Question: I was following the rails tutorial on creating blog. Besides Articles, I decided to create and Category. However, I'm keep getting error
'''
undefined method 'categories_path' for #<#<Class:0x3a26d50>:0x37f99f8>
'''
and I don't get how this is a wrong variable "@category", when it is the one I was using all the time.
Rake routes:

Here is the rest of the code:
'''
class CategoryController < ApplicationController
def index
@category = Category.all
end
def new
@category = Category.new
end
def edit
@category = Category.find(params[:id])
end
def show
@category = Category.find(params[:id])
end
def create
@category = Category.new(category_params)
if @category.save
redirect_to @category
else
render 'new'
end
end
def update
@category = Category.find(params[:id])
if @category.update(category_params)
redirect_to @category
else
render 'edit'
end
end
def destroy
@category = Category.find(params[:id])
@category.destroy
redirect_to @category
end
private
def category_params
params.require(:category).permit(:name, :description, :category_primary)
end
end
'''
'''
<h1>New category</h1>
<%= render 'form' %>
<%= link_to 'Back', category_path %>
'''
'''
<%= form_for @category do |f| %>
<% if @category.errors.any? %>
<div id="error_explanation">
<h2><%= pluralize(@category.errors.count, "error") %> prohibited
this category from being saved:</h2>
<ul>
<% @category.errors.full_messages.each do |msg| %>
<li><%= msg %></li>
<% end %>
</ul>
</div>
<% end %>
<p>
<%= f.label :name %><br>
<%= f.text_field :name %>
</p>
<p>
<%= f.label :description %><br>
<%= f.text_area :description %>
</p>
<p>
<%= f.label :category_primary %><br>
<%= f.check_box :category_primary %>
</p>
<p>
<%= f.submit %>
</p>
<% end %>
'''
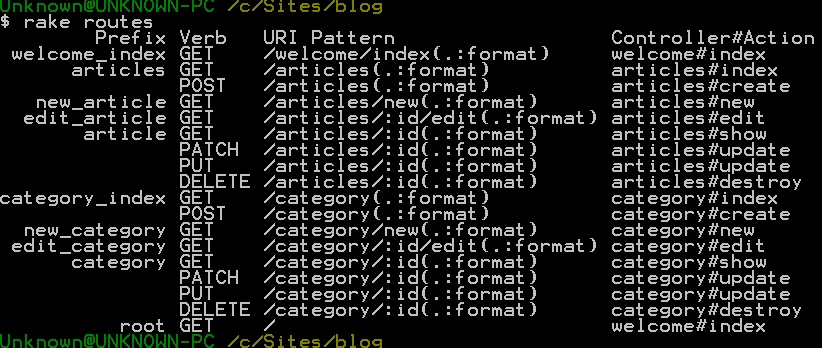
Answer: You've declared routes for 'Category' as a resource. They should be :
'''
# config/routes.rb
resources :categories
'''
Then, in your views, change all your path names from singular to plural. For instance, the correct path is 'categories_path', not 'category_path'.